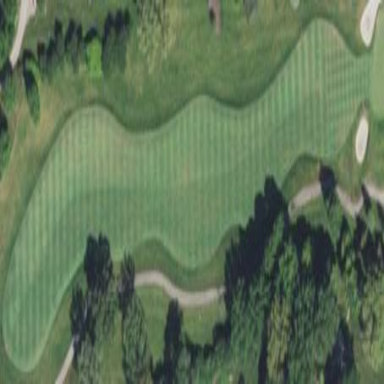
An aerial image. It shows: Golf fairway surrounded by grass.